Question: I am building an admin component which builds a small form for editing the properties of an given model. Key to that is that it is model-independent and I'm almost there (I think) but I keep running into getting the binding to work correctly.
Here's the setup ... a template 'action.hbs' makes reference to my component and passes in a 'modelMeta' property (more on that in a sec):
'''
{{model-admin-form
model=content
meta=modelMeta
}}
'''
In the controller ('ActionController') I define the 'modelMeta' property as:
'''
modelMeta: function() {
var vals = [];
var attributeMap = this.get('content.constructor.attributes');
var self = this;
attributeMap.forEach(function(name, value) {
item = Ember.Object.create({
name: value.name,
type: value.type,
value: self.get('content.' + name)
});
vals.push(item);
});
return vals;
}.property('content'),
'''
This gives me an array of all the properties in the model and for each it gives me a "name", "type", and "value". This works great except that the "value" is not bound to the model. Ok, no problem, I'll just change the assignment line to:
'''
valueBinding: self.get('content.' + name);
'''
Nope. That doesn't work. Damn. Why not? Well using the Ember Inspector I can see that 'valueBinding' is setup but it's '_from' property seems squiffy:

I'd have expected it to point to something like 'controllers.actions.content...' or something to that effect. Instead, the value of "Alt Gained" is the actual string value of the property but not a binding reference.
Can anyone help me?
=-=-=-=-=-=-=- UPDATE =-=-=-=-=-=-=-
I've updated the example a little to make more clear and add a little context. The end goal of this exercise is to provide a computed property 'modelMeta' which is an array where each element in the array represents the meta-information for a property in the model. The meta information captured is:
- - -
The first two are a piece of cake. The last one is the tricky part. Getting an unbound value is trivial too but binding it seems to be tricky.
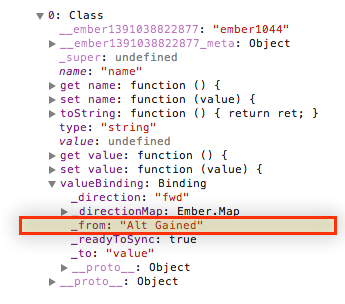
Answer: You could try:
'''
var record = self.get('content'); // yes?
... Object.create({
valueBinding: 'record.' + name,
record: record // give the binding something to bind against
});
'''
Here is what's going wrong in your code:
'value: self.get('content.' + name)' gets the property value too early, possibly before the model instance is populated. It definitely won't update if the model attribute changes.
'valueBinding: self.get('content.' + name)' doesn't work because it tries to establish a binding to whatever the of the property is. Say 'name' is ''email'', then 'self.get('content.' + name)' might be ''test@example.com'', so 'value' is now bound to a property called ''test@example.com'' (which is always undefined).